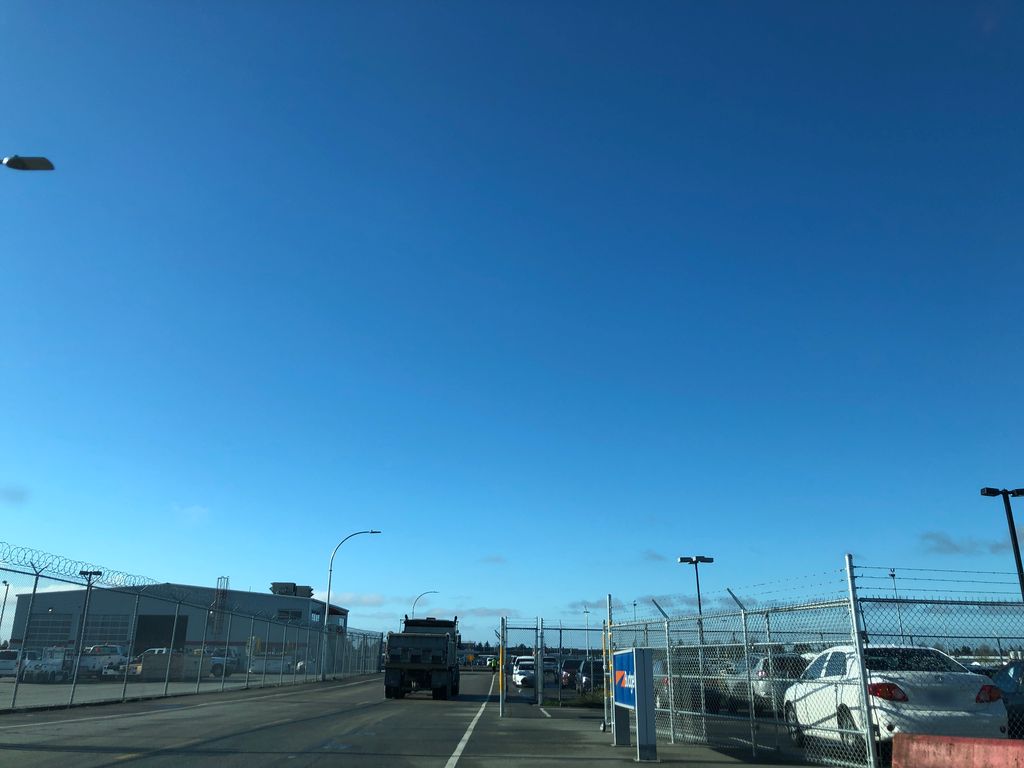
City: vancouver